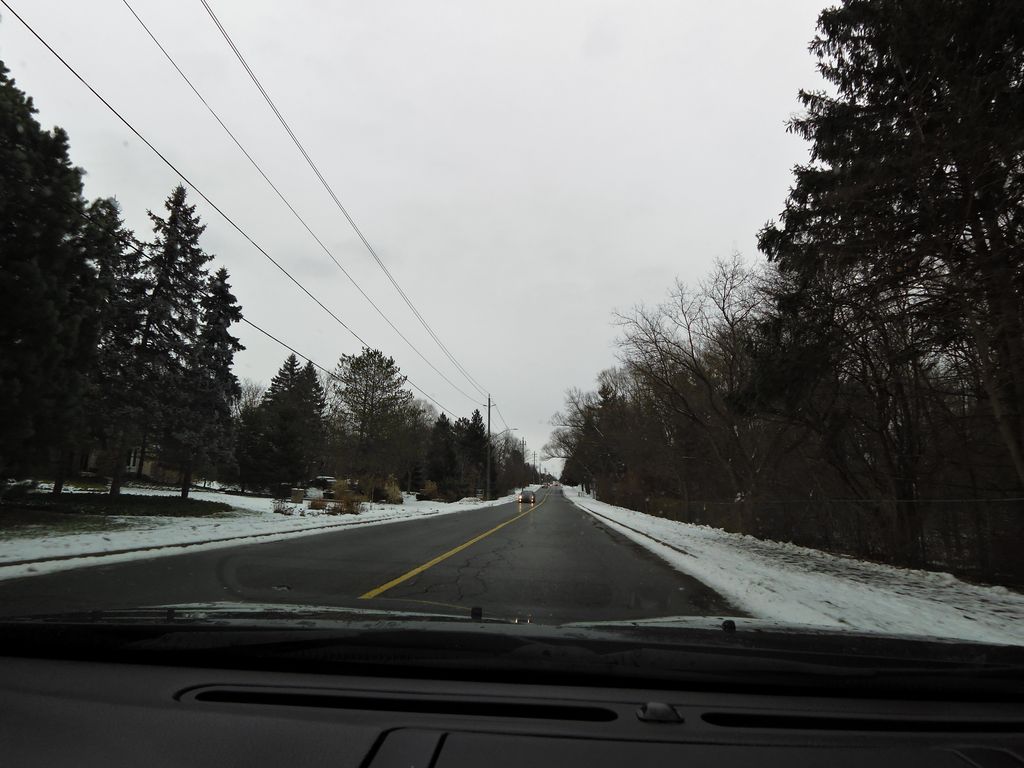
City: hamilton